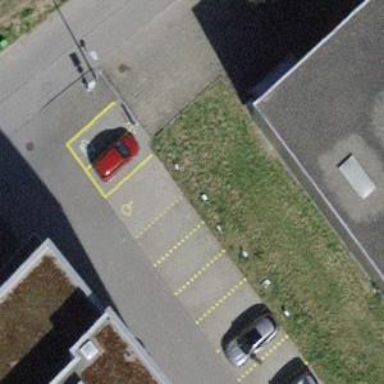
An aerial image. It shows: Charging station.